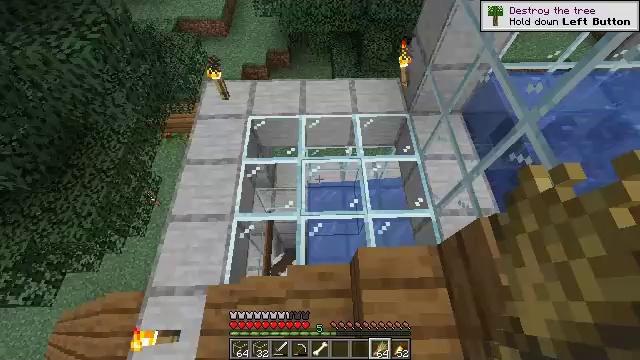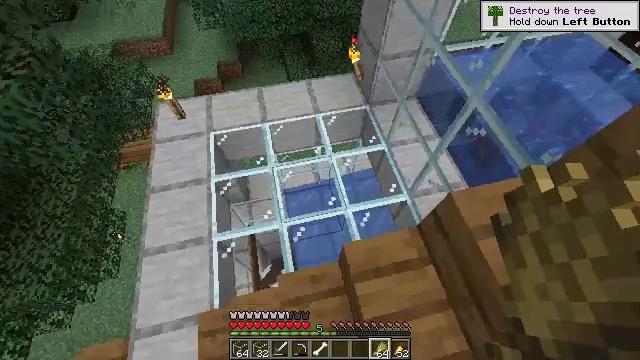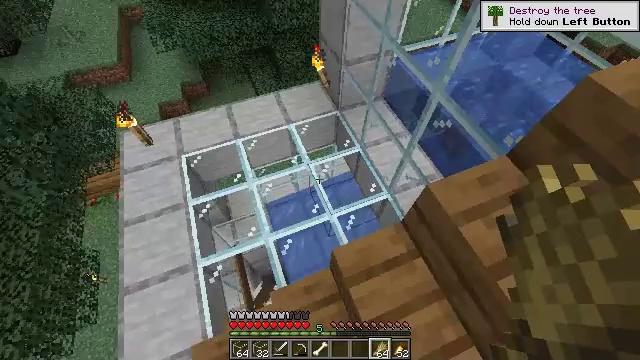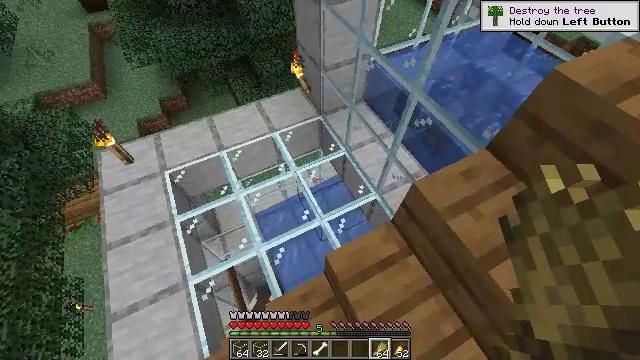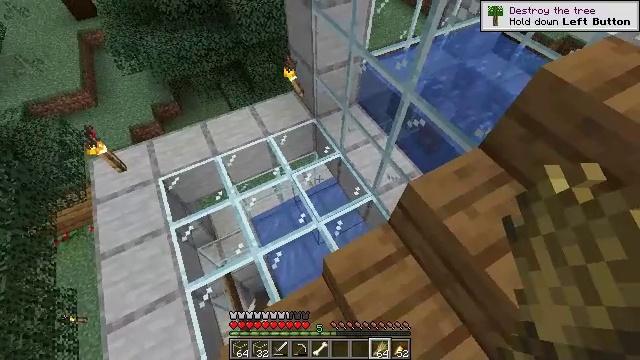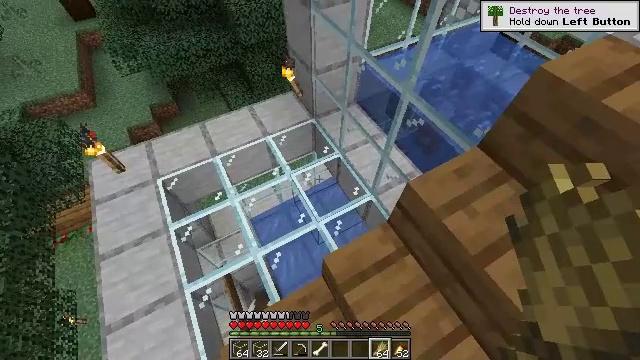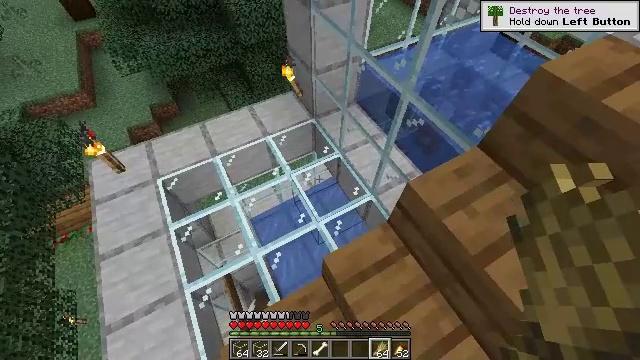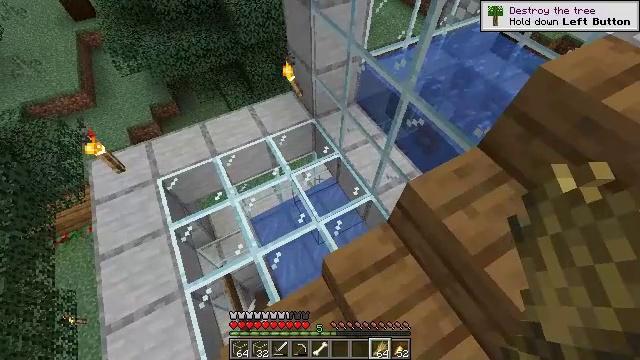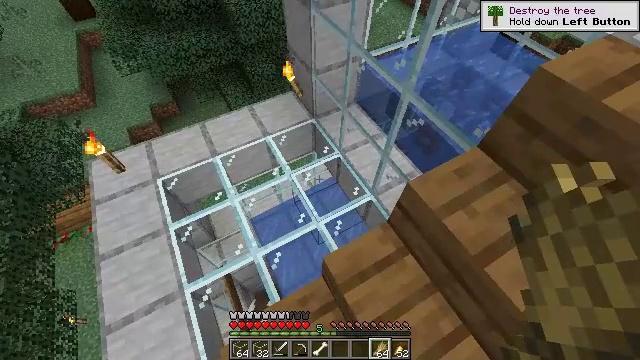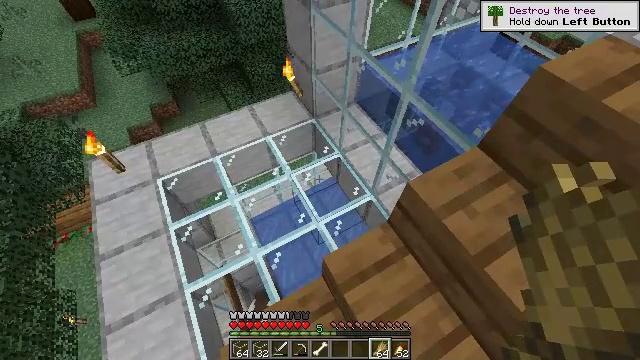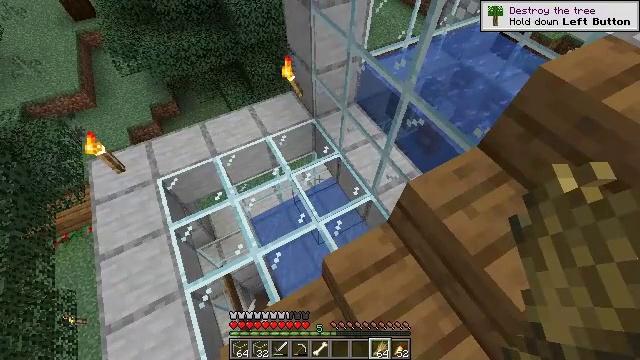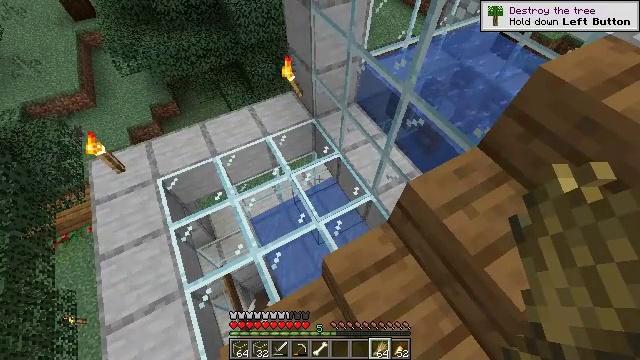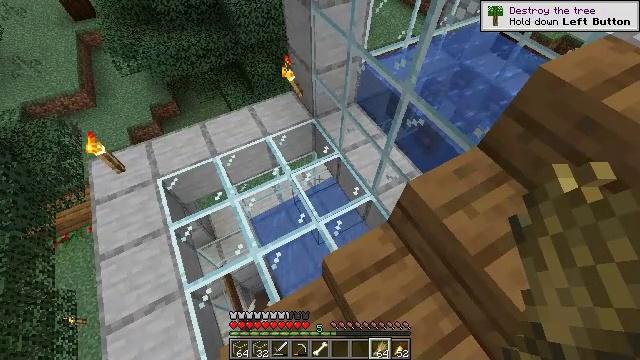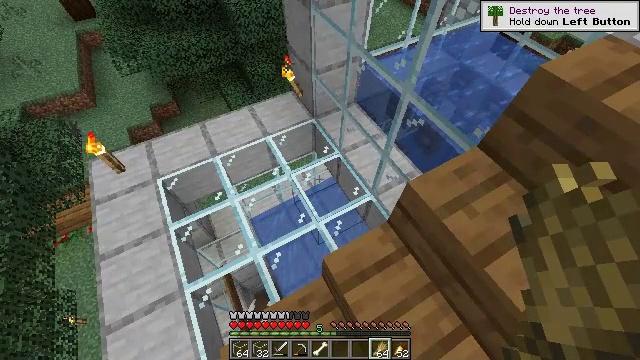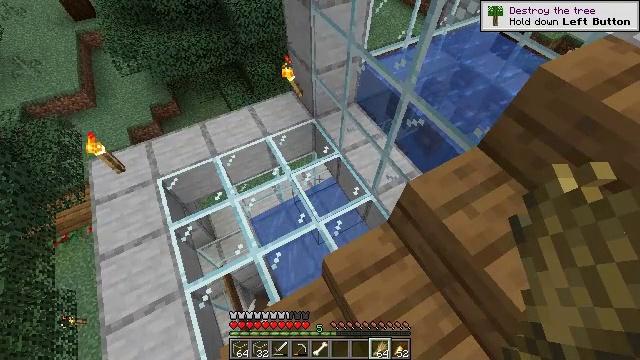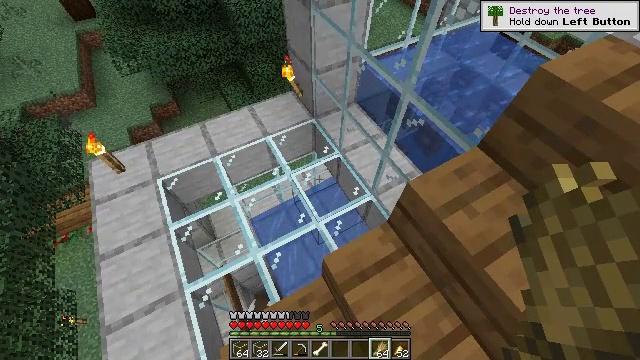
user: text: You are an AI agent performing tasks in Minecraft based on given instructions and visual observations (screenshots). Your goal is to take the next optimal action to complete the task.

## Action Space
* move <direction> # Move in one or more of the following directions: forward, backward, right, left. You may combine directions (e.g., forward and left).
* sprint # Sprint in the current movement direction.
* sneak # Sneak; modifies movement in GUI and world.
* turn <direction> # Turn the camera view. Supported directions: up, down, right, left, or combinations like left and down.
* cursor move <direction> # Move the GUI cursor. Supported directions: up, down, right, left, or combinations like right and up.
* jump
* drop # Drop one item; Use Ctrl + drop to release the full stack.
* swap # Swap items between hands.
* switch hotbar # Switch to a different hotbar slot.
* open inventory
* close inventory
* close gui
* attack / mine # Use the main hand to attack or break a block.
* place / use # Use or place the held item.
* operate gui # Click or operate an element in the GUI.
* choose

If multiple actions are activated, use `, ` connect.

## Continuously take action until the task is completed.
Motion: motion action
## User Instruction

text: Break the spruce fence to collect it.
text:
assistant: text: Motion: turn right
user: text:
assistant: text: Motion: turn right and up
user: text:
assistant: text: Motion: turn right and up
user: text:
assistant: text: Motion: turn right
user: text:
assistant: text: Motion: no_op
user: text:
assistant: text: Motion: no_op
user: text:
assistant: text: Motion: no_op
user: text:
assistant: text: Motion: no_op
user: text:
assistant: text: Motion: no_op
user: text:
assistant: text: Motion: no_op
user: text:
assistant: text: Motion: no_op
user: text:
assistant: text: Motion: no_op
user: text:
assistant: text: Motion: no_op
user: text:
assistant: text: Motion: no_op
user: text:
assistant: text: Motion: no_op
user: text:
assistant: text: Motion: no_op
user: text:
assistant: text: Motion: no_op
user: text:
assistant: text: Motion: no_op
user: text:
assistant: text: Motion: no_op
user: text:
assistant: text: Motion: no_op
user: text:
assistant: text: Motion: no_op
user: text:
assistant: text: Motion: no_op
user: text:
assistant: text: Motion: no_op
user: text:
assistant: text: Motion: no_op
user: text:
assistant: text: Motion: no_op
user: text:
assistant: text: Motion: no_op
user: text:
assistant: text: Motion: no_op
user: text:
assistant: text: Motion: no_op
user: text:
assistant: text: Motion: no_op
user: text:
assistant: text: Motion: no_op